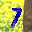
Label: 7